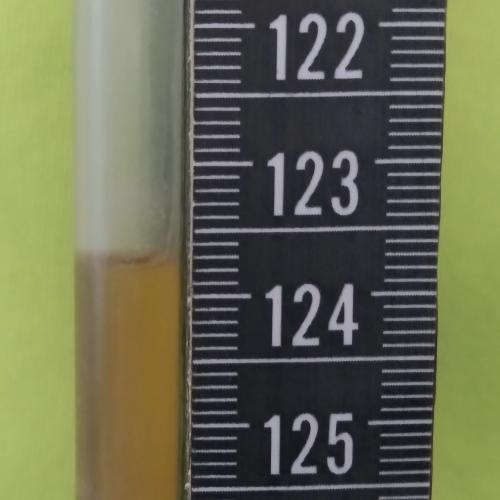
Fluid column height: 123.7 cm